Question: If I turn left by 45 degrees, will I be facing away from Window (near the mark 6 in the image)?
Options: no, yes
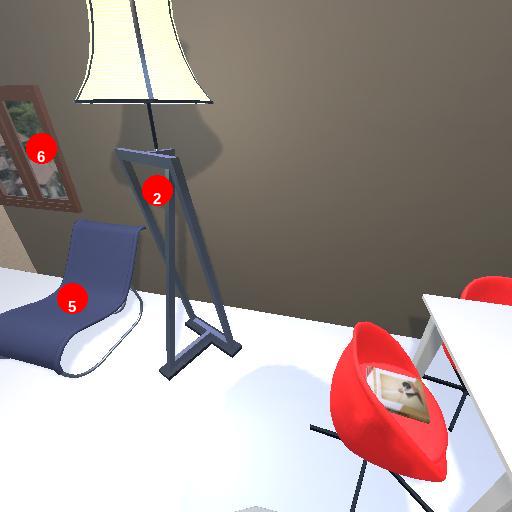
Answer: no